Question: I have a container that has a liquid width and 20px of padding. I want most contained elements to respect the padding. However a few elements I want to ignore the padding and be the same width as the container itself. Is this possible with CSS?
I know that I could apply margins to the contained elements instead, however, due to the complexity of my actual html this isn't ideal.
'''
<div class="cont">
<div class="item-normal">Normal Item</div>
<div class="item-wide">wide Item</div>
<div class="item-normal">Normal Item</div>
<div class="item-wide">wide Item</div>
<div class="item-normal">Normal Item</div>
</div>
'''
'''
body {
padding: 0;
margin: 0;
}
.cont {
background: grey;
padding: 20px;
}
.item-normal {
background: blue;
margin-bottom: 10px;
}
.item-wide {
margin-left: -20px;
background: gold;
margin-bottom: 10px;
}
'''

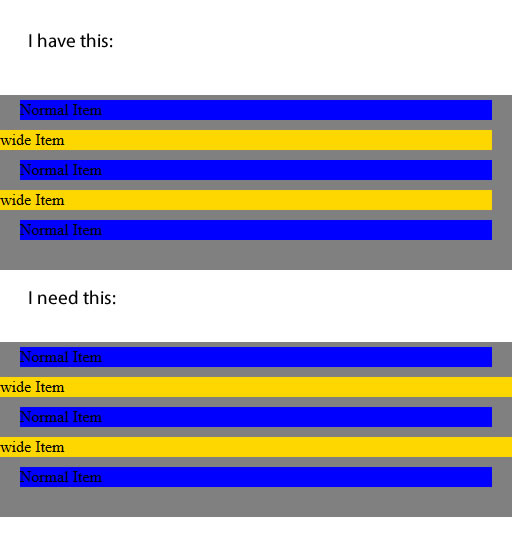
Answer: Add 'margin-right:-20px;' to '.item-wide':
'''
.item-wide {
margin-left: -20px;
background: gold;
margin-bottom: 10px;
margin-right:-20px;
}
'''
<URL>
You can also combine the three separate margins in that rule to just 'margin: 0 -20px 10px;'